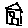
Label: house